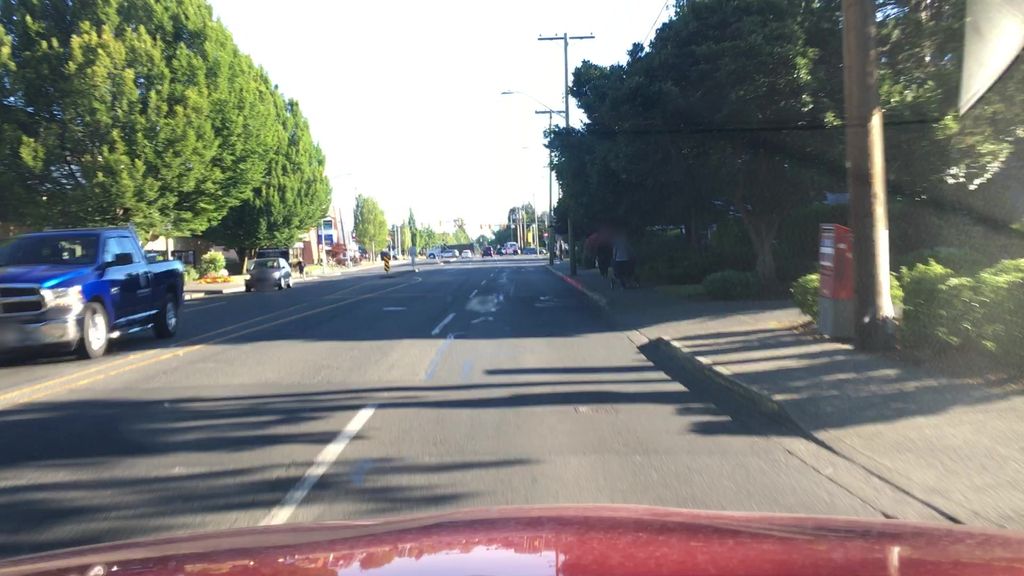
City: victoria